Question: Please find he attached image.
ls is a 'dicionary<string, string>' . I want to sort based on the key. But if the keys are like
> 7020_1, 7020_23, 7030_5. 7020_8, 7030_1.
I want it to be arranged as
> 7020_1,7020_8,7020_23,7030_1.7030_5.
let me know the solution.
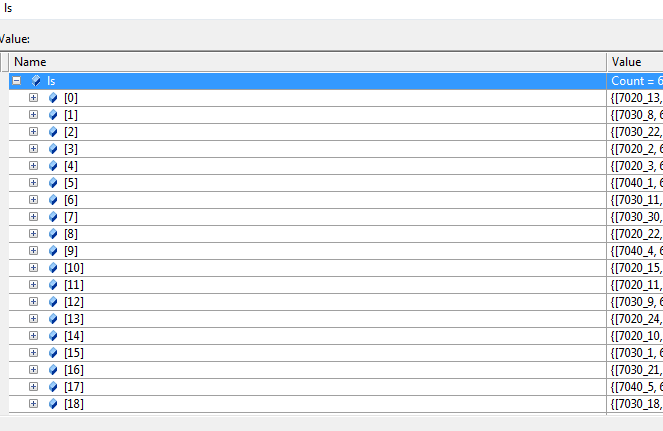
Answer: Here an easy solution.
'''
Dictionary<string, string> d = dic.OrderBy(x => int.Parse(x.Key.Split('_')[0])).ThenBy(x => int.Parse(x.Key.Split('_')[1])).ToDictionary(j => j.Key, j => j.Value);
'''